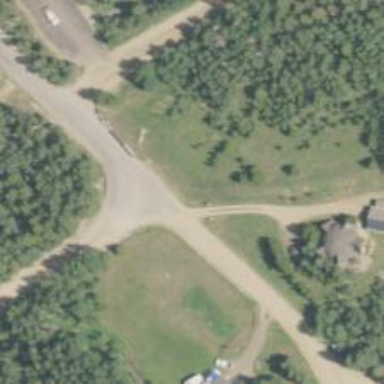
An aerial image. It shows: Driveway.